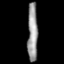
Tissue: prostate
Cell type: T cells
Senescence score: 0.726
Nuclear area (px): 592
Mean DAPI intensity: 149.128